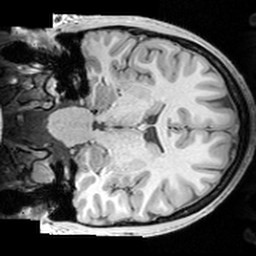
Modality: T1w
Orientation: coronal
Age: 18
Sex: male
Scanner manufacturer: siemens
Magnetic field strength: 3 T
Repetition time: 1.63 s
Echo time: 0.00311 s